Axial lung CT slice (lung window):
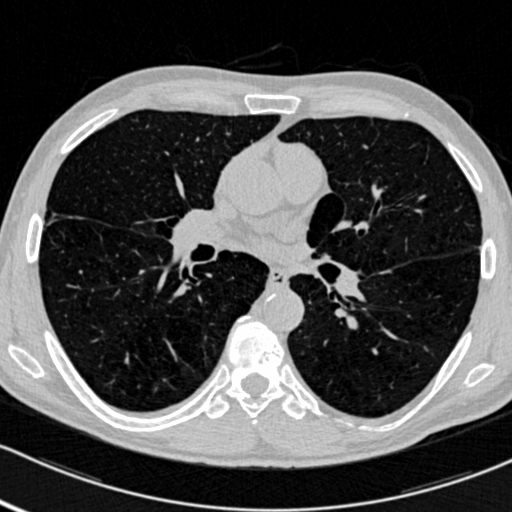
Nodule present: no